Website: lowes
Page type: billing-address
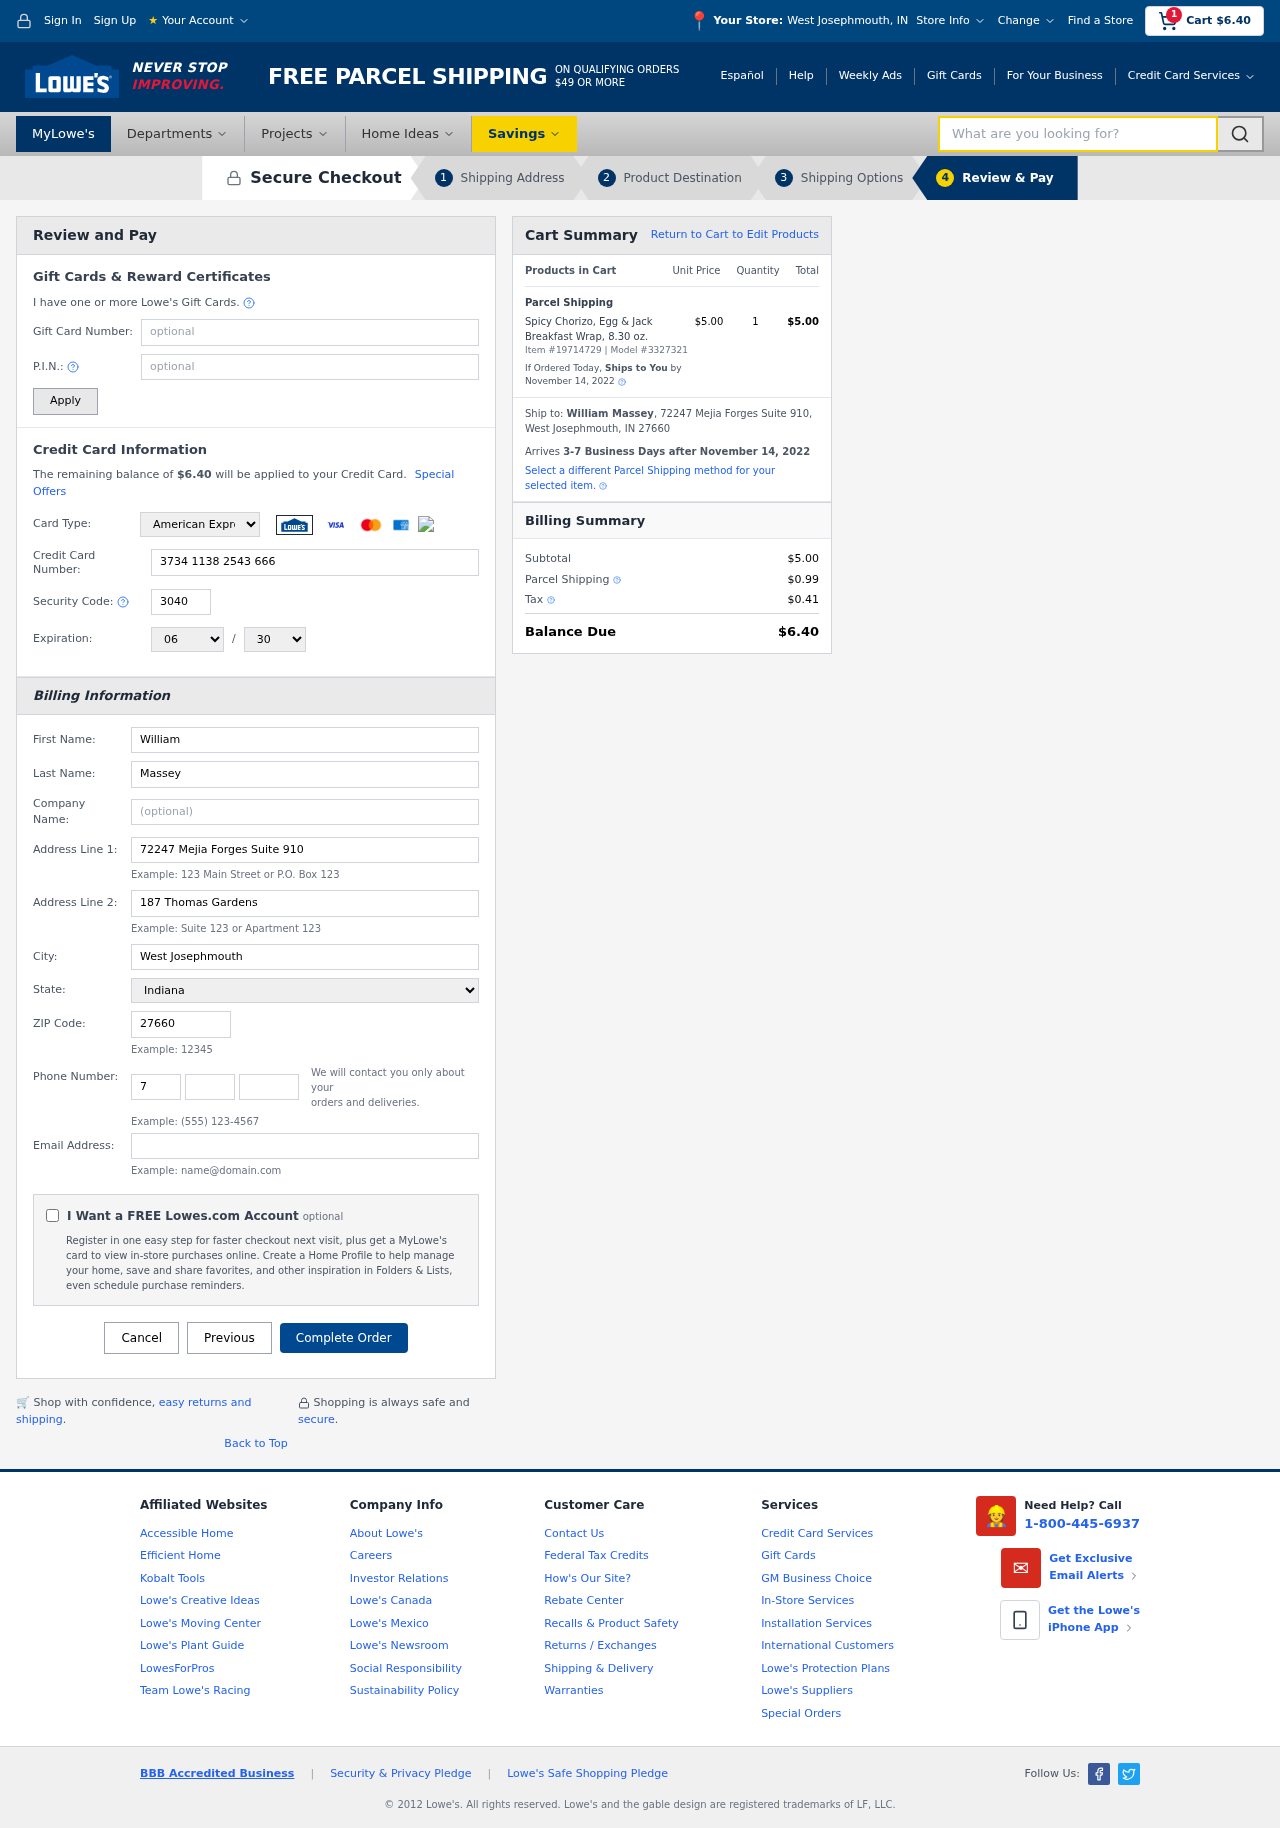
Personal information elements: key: PII_CARD_CVV
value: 3040
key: PII_CARD_EXPIRY_MONTH
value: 06
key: PII_CARD_EXPIRY_YEAR
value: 30
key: PII_CARD_NUMBER
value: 3734 1138 2543 666
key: PII_CARD_TYPE
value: American Express
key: PII_CITY
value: West Josephmouth
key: PII_CITY_STATE
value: West Josephmouth, IN
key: PII_EMAIL
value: william_massey@yahoo.com
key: PII_FIRSTNAME
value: William
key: PII_FULLNAME
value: William Massey
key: PII_LASTNAME
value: Massey
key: PII_PHONE_AREA
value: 753
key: PII_PHONE_PREFIX
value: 309
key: PII_PHONE_SUFFIX
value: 6545
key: PII_POSTCODE
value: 27660
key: PII_STATE
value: Indiana
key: PII_STREET
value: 72247 Mejia Forges Suite 910
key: PII_STREET2
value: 187 Thomas Gardens
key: PII_CITY_STATE_ZIP
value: West Josephmouth, IN 27660
Product elements: key: PRODUCT1_NAME
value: Spicy Chorizo, Egg & Jack Breakfast Wrap, 8.30 oz.
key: PRODUCT1_PRICE
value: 5
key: PRODUCT1_QUANTITY
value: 1
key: PRODUCT_ITEM_NUMBER
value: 19714729
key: PRODUCT_MODEL_NUMBER
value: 3327321
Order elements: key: ORDER_SUBTOTAL
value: $6.40
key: ORDER_TOTAL
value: $6.40
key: ORDER_SHIPPING_DATE
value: November 14, 2022
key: ORDER_SUBTOTAL
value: $5.00
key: ORDER_DELIVERY_DATE
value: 3-7 Business Days after November 14, 2022
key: ORDER_SHIPPING_DATE2
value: November 14, 2022
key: ORDER_SUBTOTAL2
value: $5.00
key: ORDER_SHIPPING_COST
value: $0.99
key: ORDER_TAX
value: $0.41
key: ORDER_TOTAL2
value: $6.40
Search elements: key: HEADER_SEARCH
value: What are you looking for?